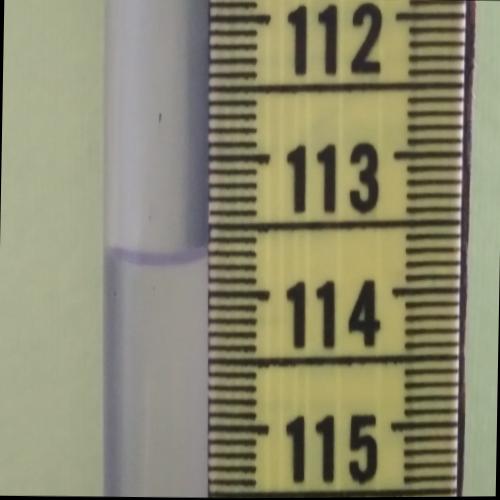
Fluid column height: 113.8 cm